$!Важно:$ прежде чем менять конфигурацию схемы, плавно выкрутите амплитуду генератора в ноль, после чего выключите генератор и источник тока! Новые катушки выдаваться не будут!
Часть А. Колебательный контур с нелинейной ёмкостью. \emph{Оборудование, используемое в этой части:} генератор, источник постоянного напряжения, осциллограф, мультиметр, набор проводов для приборов, макетная плата, набор проводов для платы, варикап, резистор $R_0=1~МОм$ (бежевый цвет), резистор $r=10~Ом$ (синий цвет), три катушка индуктивности $L_1=3,3~мГн, L_2=15,0~мГн, L_3=15,0~мГн$, конденсатор $C_{ш}=10~мкФ$ (маркировка 105). В первой части работы изучаются резонансные свойства нелинейного колебательного контура. В качестве нелинейного элемента, входящего в состав колебательного контура, используется полупроводниковый диод (варикап), ёмкость которого зависит от величины постоянного напряжения на нем. В произвольный момент времени напряжение на варикапе $U=U_\sim + V$, где $U_\sim-$ переменная составляющая напряжения, а $V-$ постоянная составляющая напряжения. Пусть на варикапе $C$ поддерживается постоянное напряжение $V=-V_0$, тогда зависимость ёмкости варикапа от напряжения на нем в окрестности рабочей точки можно записать в виде: $$ C(V)=C_0+\chi(V+V_0)+\beta(V+V_0)^2 $$ Соберите установку (рис. 1). В этой части используйте только катушку $L_1$. Обратите внимание на полярность включение варикапа! Белая точка подключается к плюсу источника.
Установите амплитуду напряжения на генераторе $\mathcal{E}_0 < 1,0~B$. Снимите зависимость резонансной частоты $f_{рез}$ контура от величины постоянного напряжения на варикапе $V_{0}$ в диапазоне от $0$ до $3~В$.
Постройте график зависимости ёмкости cхемы от приложенного к нему напряжения $C(V+V_0)$. Определите параметры $\chi$ и $\beta$.
Снимите резонансную кривую для $V_0=0,3~B$. По полученной зависимости определите добротность контура $Q$.
Часть В.  Эффект удвоения частоты. Из-за того, что ёмкость контура зависит от напряжения, при некоторых условиях частота колебаний в нем может не совпадать с частотой генератора. В частности при частоте генератора $\omega = \frac{\omega_0}{2}$ возникают колебания с собственной частотой $\omega_0$. Используя уравнения Кирхгофа и некоторые разложения в окрестности рабочей точки можно получить уравнение колебаний переменной составляющей напряжения на варикапе в виде: $$ \ddot{U}+2\gamma\dot{U}+\omega_0^2U=-\omega_0^2U_0sin(\omega t)+\alpha' U^2 $$ где введены обозначения $U_0=\cfrac{L\omega_0}{R_0}\mathcal{E}_0,~\alpha'=2\omega_0^2 \cfrac{\chi-\beta V_0}{C_0-\chi V_0}$.
Теоретически вычислите добротность контура через его параметры (не используя резонансную кривую).
Выразите $\gamma$ и $\omega_0$ через $r, r_L, C_k, L$.
Пусть частота колебаний внешнего напряжения $\omega=\cfrac{\omega_0}{2}$. Найдите решение уравнения колебаний переменной составляющей напряжения на варикапе $U_1$ в первом(линейном) приближении при слабом затухании $(\gamma \ll \omega_0)$.
При учете нелинейных членов(во втором приближение) решение уравнения колебаний переменной составляющей напряжения на варикапе представляет суперпозицию $U=U_1+U_2$. Получите уравнение колебаний для $U_2$ в терминах $\alpha', \gamma, \omega_o, U_0 $.
Считая, что $U_1 \gg U_2 $ найдите из полученного в пункте В3 уравнения поправку $U_2$ к напряжению на варикапе. При частоте генератора $\frac{\omega_0}{2}$ сигнал будет иметь вид как на рисунке 2.
Установите частоту генератора $\omega = \frac{\omega_0}{2}$. Снимите экспериментальную зависимость амплитуды $A_2$ колебаний с частотой $\omega_0$ от индуктивности в цепи.
Пусть $A_2 \propto L^\xi$. Из теоретической формулы для $A_2$ получите значение $\xi$.
Найдите значение $\xi$ по измеренной зависимости $A_2(L)$
Установите на варикапе $V_0=0,3~В$, амплитуду генератора $\mathcal{E}_0=12~В.$ Зарисуйте зависимости переменного напряжения на варикапе от времени для $\omega=\frac{\omega_0}{n}$ для $n=3,4,5$.
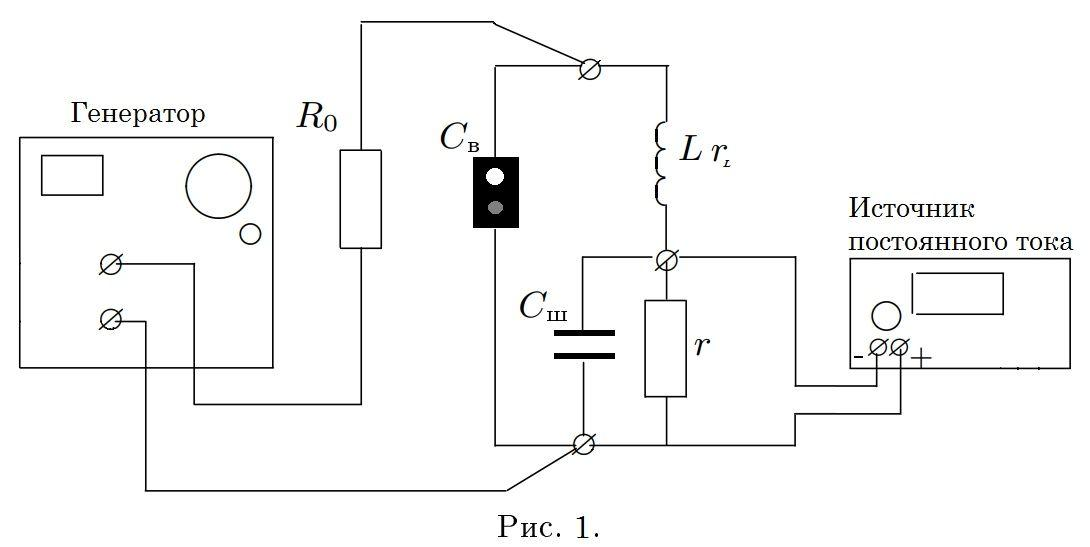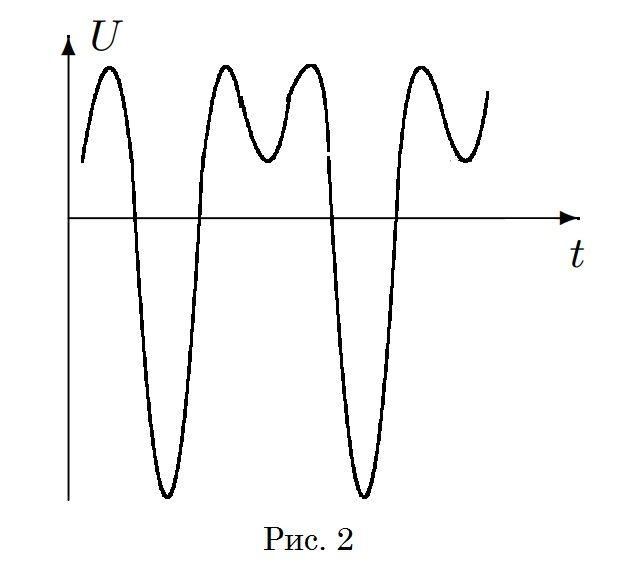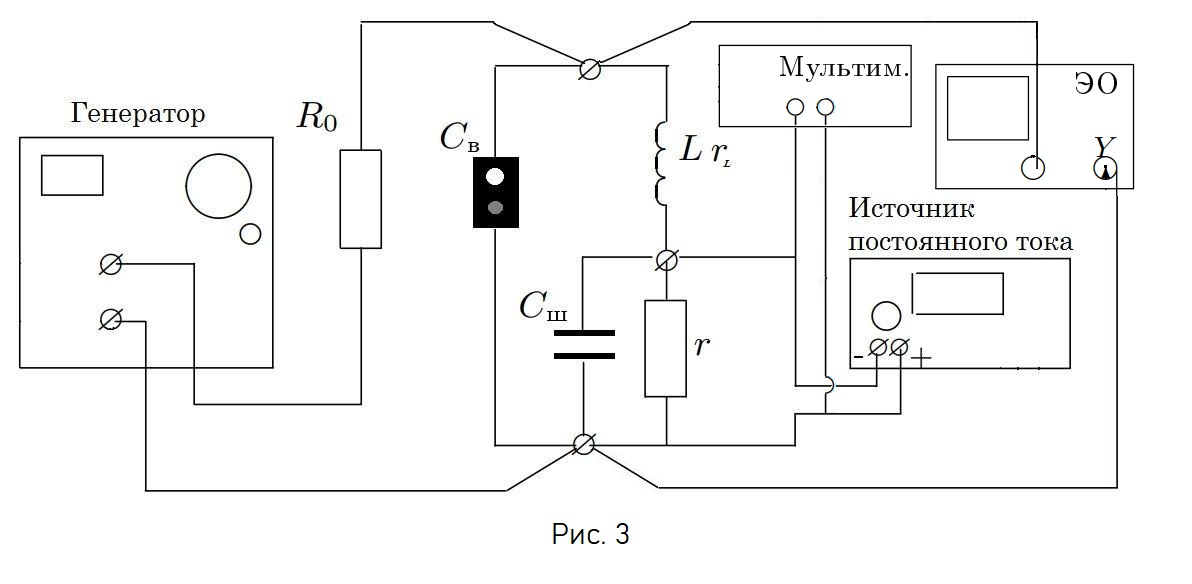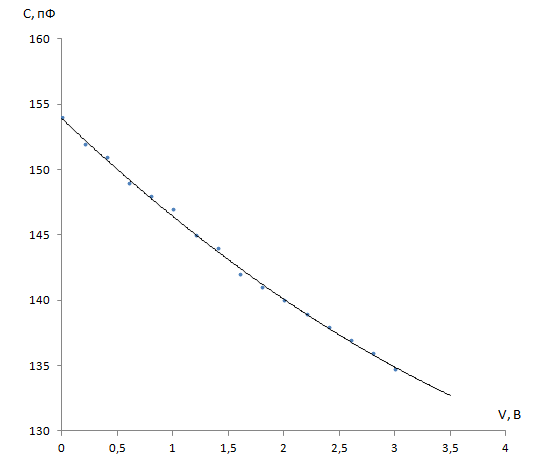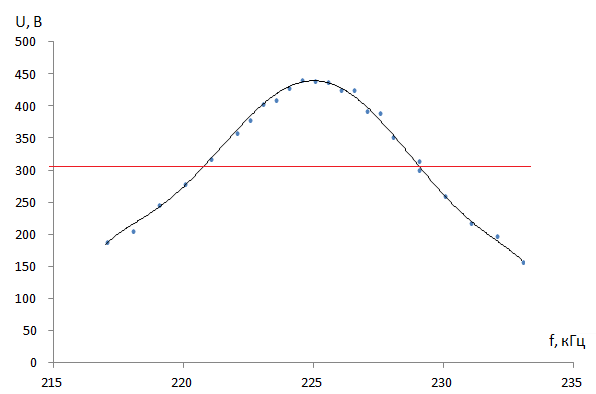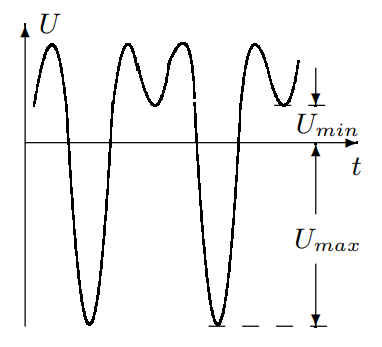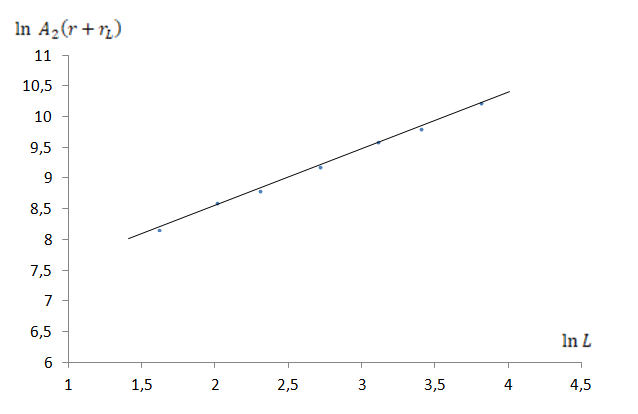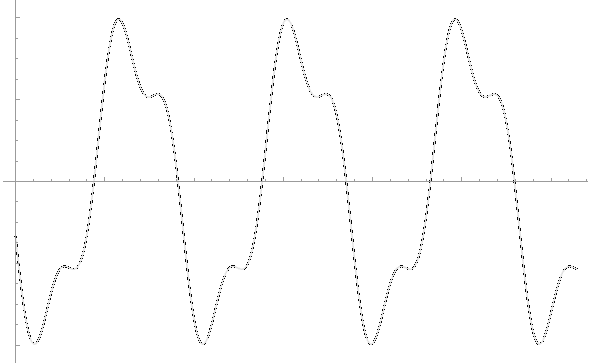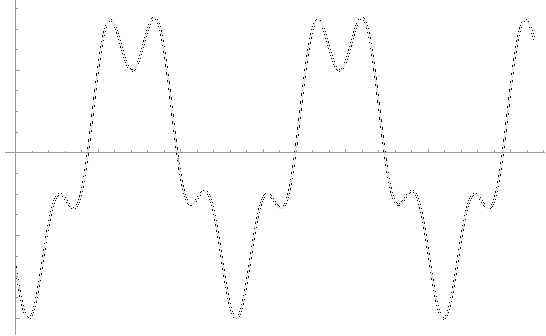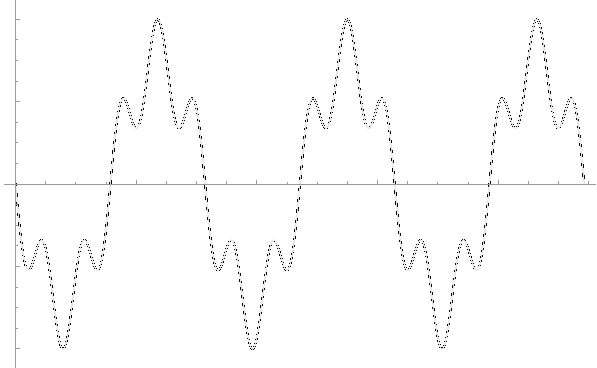
Установите амплитуду напряжения на генераторе $\mathcal{E}_0 < 1,0~B$. Снимите зависимость резонансной частоты $f_{рез}$ контура от величины постоянного напряжения на варикапе $V_{0}$ в диапазоне от $0$ до $3~В$.
Решение: Собираем установку (рис. 1). Устанавливаем напряжение на генераторе $\mathcal{E}_0 = 0,9~B$. Подключаем осциллограф и источник постоянного напряжения, мультиметр для измерения $V_0$ (рис.3). Меняя частоту входного напряжения, находим резонансную частоту контура по максимуму напряжения на варикапе, для фиксированного значение $V_0$.  $V$,В;$f$, кГц;$C$, пФ 0;223,4;154 0,2;224,4;152 0,4;225,5;151 0,6;226,9;149 0,8;227,8;148 1;228,9;147 1,2;229,9;145 1,4;230,9;144 1,6;232,1;142 1,8;233,4;141 2;234,2;140 2,2;235,4;139 2,4;236,2;138 2,6;237;137 2,8;237,8;136 3;238,7;135

Постройте график зависимости ёмкости cхемы от приложенного к нему напряжения  $C(V+V_0)$. Определите параметры $\chi$ и $\beta$.
Решение: По формуле резонансной частоты колебательного контура $C=\cfrac{1}{(2\pi f)^2 L } $ пересчитываем зависимость $C(V_0)$.  Из касательной графика в нуле находим $\chi $ $$\chi = (4 - 9 )\cdot10^{-12} \cfrac{\text{Ф}}{\text{В}}$$ Из касательных графика в точках $V_0= 0,0 \text{ B}$ и $ V_0 =2,8 \text{ B}$: $$ \beta=\cfrac{C'(2,8)-C'(0,0)}{2 *2,8} $$ $$\beta \sim 10^{-12} \div 10^{-13} \cfrac{\text{Ф}}{\text{В}^2}$$

Снимите резонансную кривую для $V_0=0,3~B$. По полученной зависимости определите добротность контура $Q$.
Решение: Устанавливаем напряжение на источнике постоянного напряжения $V_0=0,3 \text{ B}$. Снимаем с осциллографа зависимость $U_{\sim} (f)$. $f$, кГц;$U$, мВ 224,5;441 225;439 225,5;438 224;429 226;425 226,5;425 223,5;410 223;404 227;393 227,5;389 222,5;378 222;359 228;352 221;318 229;315 229;301 220;279 230;260 219;246 231;218 218;205 232;198 217;188 233;157  Из полученного графика находим ширину контура по напряжению $U_{\sim}=\cfrac{U_{\sim,max}}{\sqrt2}$ : $$\delta f = 8 \text{ кГц}$$ $$ Q=\cfrac{f_0}{\delta f} = 28 $$

Теоретически вычислите добротность контура через его параметры (не используя резонансную кривую).
Решение: Из графика пункта А2 находим $C_k(0,3)= 151,7 \text{ пФ}$. Измеряем мультиметром $r+r_L=33 \text{ Ом} $ $$Q=\cfrac{1}{r+r_L} \sqrt{\cfrac{L}{C_k(0,3)}}=140$$

Выразите $\gamma$ и $\omega_0$ через $r, r_L, C_k, L$.
Решение: $$\gamma = \cfrac{r+r_L}{2L}$$ $$\omega_0 = \sqrt{ \cfrac{1}{L C_k} }$$

Пусть частота колебаний внешнего напряжения $\omega=\cfrac{\omega_0}{2}$. Найдите решение уравнения колебаний переменной составляющей напряжения на варикапе $U_1$ в первом(линейном) приближении при слабом затухании $(\gamma \ll \omega_0)$.
Решение: В первом(линейном) приближении при слабом затухании $(\gamma \ll \omega_0)$ пренебрегаем членами $\alpha' U^2$ и $ 2\gamma\dot{U}$ . Получаем уравнение: $$ \ddot{U}+\omega_0^2U=-\omega_0^2U_0sin(\cfrac{\omega_0}{2} t) $$ Решаем полученное уравнение: $$ U_1=-\cfrac{4}{3} U_0 sin\left( \cfrac{\omega_0 t}{2} \right) $$

При учете нелинейных членов(во втором приближение) решение уравнения колебаний переменной составляющей напряжения на варикапе представляет суперпозицию  $U=U_1+U_2$. Получите уравнение колебаний для $U_2$ в терминах $\alpha', \gamma, \omega_o, U_0 $.
Решение: Подставляем в исходное уравнение $U=U_1+U_2$: $$ \ddot{U_2}+2\gamma\dot{U_2}+\omega_0^2U_2+\omega_0^2U_0sin(\omega t) - \alpha' U_2^2=\alpha' U_1^2 +2 \alpha' U_1 U_2 $$ Подставляем найденное первое приближение $ U_1=-\cfrac{4}{3} U_0 sin\left( \cfrac{\omega_0 t}{2} \right)$: $$ \ddot{U_2}+2\gamma\dot{U_2}+\omega_0^2U_2 - \alpha' U_2^2 = \cfrac{8\alpha'}{9} U_0^2 - \cfrac{8\alpha'}{9} U_0^2 cos(\omega_0 t) -\cfrac{8\alpha'}{3} U_0 U_2 sin\left( \cfrac{\omega_0 t}{2} \right) $$

Считая, что $U_1 \gg U_2 $ найдите из полученного в пункте В3 уравнения поправку $U_2$ к напряжению на варикапе.
Решение: Пренебрегаем $2 \alpha' U_1 U_2$ по сравнению с $\alpha' U_1^2$ получаем: $$ \ddot{U_2}+2\gamma\dot{U_2}+\omega_0^2U_2 - \alpha' U_2^2 = \cfrac{8\alpha'}{9} U_0^2 - \cfrac{8\alpha'}{9} U_0^2 cos(\omega_0 t) $$ Ищем решение в виде $ U_2 = A +B sin(\omega_0 t)$. Получаем конечное выражение для поправки $U_2= - \cfrac{8\alpha'}{9 \omega_0^2} U_0^2 - \cfrac{4\alpha'}{9 \gamma \omega_0} U_0^2 sin(\omega_0 t)$.

Установите частоту генератора $\omega = \frac{\omega_0}{2}$. Снимите экспериментальную зависимость амплитуды $A_2$ колебаний с частотой $\omega_0$ от индуктивности в цепи.
Решение: Cобираем схему (рис. 3). Находим резонансную частоту $\omega_0$ контура по максимуму колебаний напряжения на варикапе. Устанавливаем частоту генератора $\omega = \frac{\omega_0}{2}$. Снимаем зависимость амплитуды $A_2$ колебаний с частотой $\omega_0$ от индуктивности в цепи. $$A_2=\cfrac{U_{max}-U_{min}}{2}$$  $L$, мГн;$A_2$, мВ 15;276 30;310 45;334 7,5;210 5;170 10;238 22,5;300

Пусть $A_2 \propto L^\xi$. Из теоретической формулы для $A_2$ получите значение $\xi$.
Решение: Из пункта B4: $$U_2= - \cfrac{8\alpha'}{9 \omega_0^2} U_0^2 - \cfrac{4\alpha'}{9 \gamma \omega_0} U_0^2 sin(\omega_0 t)$$ $$\alpha' \sim \cfrac{1}{L} $$ $$ U_0^2 \sim L$$ $$ \omega_0 \sim \cfrac{1}{\sqrt{L}}$$ $$ \gamma \sim \cfrac{r+r_L}{L} $$ $$ U_2 \sim L^{\left(\cfrac{3}{2}\right)} $$ $$ \xi = \cfrac{3}{2}$$

Найдите значение $\xi$ по измеренной зависимости $A_2(L)$
Решение: Из пункта B6 видно, что амплитуда колебаний $A_2$ зависит от $L$ и $r_L$ параметров катушки включенной в цепь. Измеряем мультиметром $r+r_L$ для различных значений $L$. Строим график $ \text{ln } (A_2 (r+r_L))$ от $\text{ln } L$. $L$, мГн;$A_2$, мВ;$r+r_L$, Ом;$\ln A_2(r+r_L)$;$\ln L$ 15;276;36;9,2;2,71 30;310;59;9,81;3,4 45;334;83;10,23;3,81 7,5;210;26;8,61;2,01 5;170;21;8,18;1,61 10;238;28;8,8;2,3 22,5;300;49;9,6;3,11  Из коэффициента наклона графика получаем $\xi= 0,9$.

Установите на варикапе $V_0=0,3~В$, амплитуду генератора $\mathcal{E}_0=12~В.$ Зарисуйте зависимости переменного напряжения на варикапе от времени для $\omega=\frac{\omega_0}{n}$ для $n=3,4,5$.
Темы:
E, Осциллограф, Колебания, Расчет цепей, 2020, Сборы XY, Y, Переменный ток